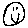
Label: smiley face